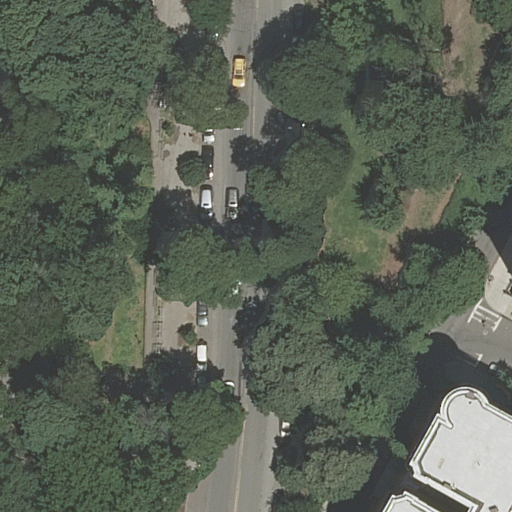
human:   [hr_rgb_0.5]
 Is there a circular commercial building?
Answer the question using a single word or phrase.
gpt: no

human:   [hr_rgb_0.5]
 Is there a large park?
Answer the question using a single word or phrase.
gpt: yes

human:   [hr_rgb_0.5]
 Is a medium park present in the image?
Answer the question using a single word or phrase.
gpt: no

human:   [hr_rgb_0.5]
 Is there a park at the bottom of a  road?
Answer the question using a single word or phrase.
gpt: no

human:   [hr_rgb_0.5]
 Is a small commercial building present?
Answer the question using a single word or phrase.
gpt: no

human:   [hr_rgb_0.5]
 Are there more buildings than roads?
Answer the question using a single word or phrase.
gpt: no

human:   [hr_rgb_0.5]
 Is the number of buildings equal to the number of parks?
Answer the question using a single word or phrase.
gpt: yes

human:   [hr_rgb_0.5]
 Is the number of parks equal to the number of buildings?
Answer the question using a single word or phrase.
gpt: yes

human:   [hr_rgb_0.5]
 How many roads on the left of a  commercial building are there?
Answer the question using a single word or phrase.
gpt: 0

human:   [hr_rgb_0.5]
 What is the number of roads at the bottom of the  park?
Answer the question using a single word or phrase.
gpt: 4

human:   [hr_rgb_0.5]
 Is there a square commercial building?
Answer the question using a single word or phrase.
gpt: no

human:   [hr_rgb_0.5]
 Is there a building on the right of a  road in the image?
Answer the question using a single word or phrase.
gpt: yes

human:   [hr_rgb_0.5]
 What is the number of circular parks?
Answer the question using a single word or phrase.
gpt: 0

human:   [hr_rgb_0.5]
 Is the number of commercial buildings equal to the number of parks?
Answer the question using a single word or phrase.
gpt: no

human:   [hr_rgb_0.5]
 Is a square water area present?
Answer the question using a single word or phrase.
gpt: no

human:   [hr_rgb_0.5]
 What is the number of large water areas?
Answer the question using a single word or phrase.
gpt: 0

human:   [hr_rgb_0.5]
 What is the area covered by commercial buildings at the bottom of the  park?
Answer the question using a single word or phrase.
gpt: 0m2

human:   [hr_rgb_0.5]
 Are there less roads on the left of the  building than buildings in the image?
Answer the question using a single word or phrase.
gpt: no

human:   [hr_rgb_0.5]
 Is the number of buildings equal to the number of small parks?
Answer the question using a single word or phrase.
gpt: no

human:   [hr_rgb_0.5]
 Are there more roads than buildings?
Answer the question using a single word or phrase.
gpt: yes

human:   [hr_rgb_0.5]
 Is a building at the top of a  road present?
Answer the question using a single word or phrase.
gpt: no

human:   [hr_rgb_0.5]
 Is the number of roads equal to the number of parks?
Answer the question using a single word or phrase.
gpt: no

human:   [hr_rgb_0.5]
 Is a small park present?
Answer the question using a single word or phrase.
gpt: no

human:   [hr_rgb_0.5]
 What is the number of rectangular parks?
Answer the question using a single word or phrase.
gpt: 1

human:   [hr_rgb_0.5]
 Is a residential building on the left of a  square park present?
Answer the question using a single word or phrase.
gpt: no

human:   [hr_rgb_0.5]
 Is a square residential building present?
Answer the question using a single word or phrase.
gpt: no

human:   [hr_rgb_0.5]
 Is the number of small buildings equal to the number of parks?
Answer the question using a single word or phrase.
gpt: no

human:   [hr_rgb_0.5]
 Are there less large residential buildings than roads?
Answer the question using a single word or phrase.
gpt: yes

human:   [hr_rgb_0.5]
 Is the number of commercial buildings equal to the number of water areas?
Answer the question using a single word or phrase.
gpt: yes

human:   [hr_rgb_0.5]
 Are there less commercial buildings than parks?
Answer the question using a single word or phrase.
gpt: yes

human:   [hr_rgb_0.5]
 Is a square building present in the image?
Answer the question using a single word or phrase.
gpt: no

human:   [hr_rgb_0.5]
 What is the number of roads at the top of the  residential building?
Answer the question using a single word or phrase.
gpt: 4

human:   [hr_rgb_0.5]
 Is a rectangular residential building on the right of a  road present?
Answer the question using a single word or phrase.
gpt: no

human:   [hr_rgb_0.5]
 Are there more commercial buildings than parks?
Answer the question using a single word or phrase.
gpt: no

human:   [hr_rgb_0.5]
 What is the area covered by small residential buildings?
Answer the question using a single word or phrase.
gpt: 0m2

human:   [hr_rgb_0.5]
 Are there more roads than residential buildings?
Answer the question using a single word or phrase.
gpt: yes